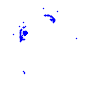
Particle: electron